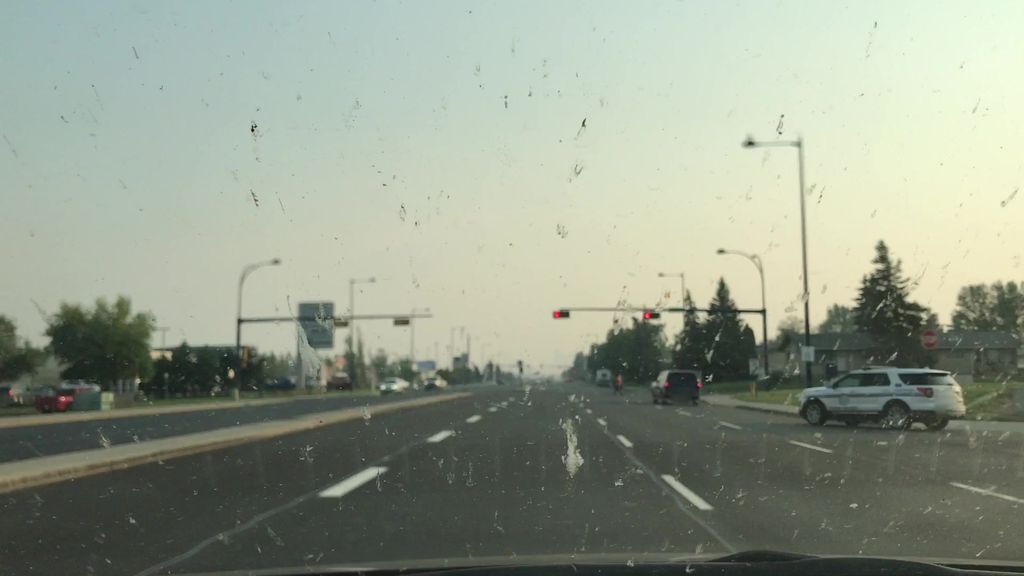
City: edmonton